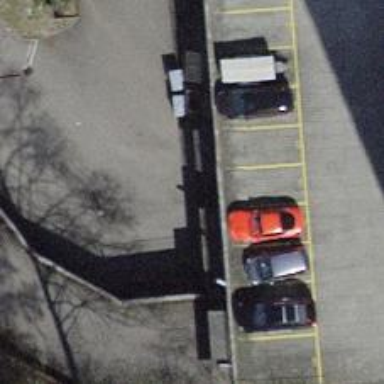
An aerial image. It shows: Parking entrance.